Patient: sex M, age 49
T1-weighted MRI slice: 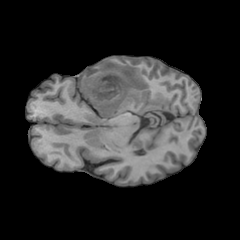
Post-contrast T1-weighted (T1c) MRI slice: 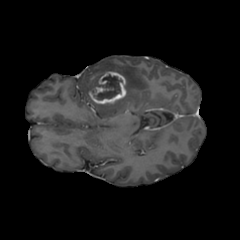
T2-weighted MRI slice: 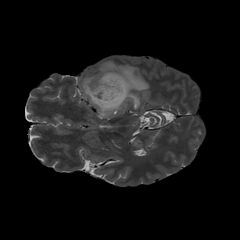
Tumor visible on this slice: yes
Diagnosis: Glioblastoma, IDH-wildtype
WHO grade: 4